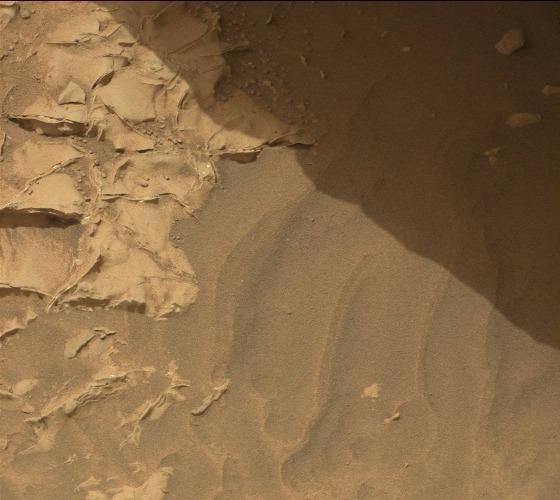
Terrain classes present: Bedrock, Gravel / Sand / Soil, Shadow